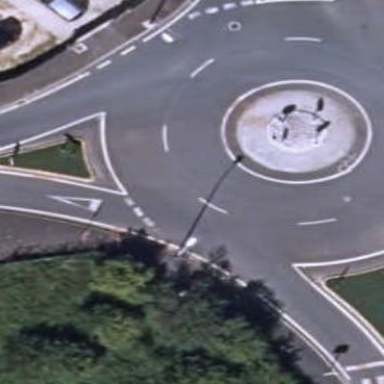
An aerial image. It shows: Tertiary road with asphalt surface leading to roundabout.